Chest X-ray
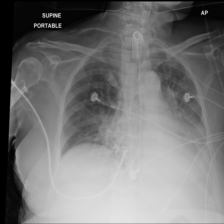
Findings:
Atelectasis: positive
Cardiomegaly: negative
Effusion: positive
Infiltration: positive
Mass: negative
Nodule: negative
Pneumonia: negative
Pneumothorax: negative
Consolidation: positive
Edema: negative
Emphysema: negative
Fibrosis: negative
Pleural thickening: negative
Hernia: negative